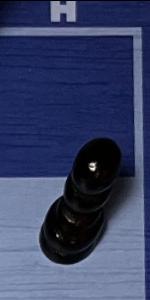
Label: Pawn_Black